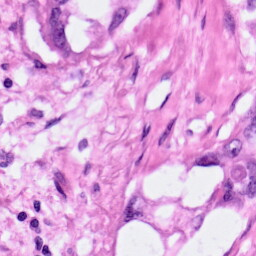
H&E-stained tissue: Pancreatic